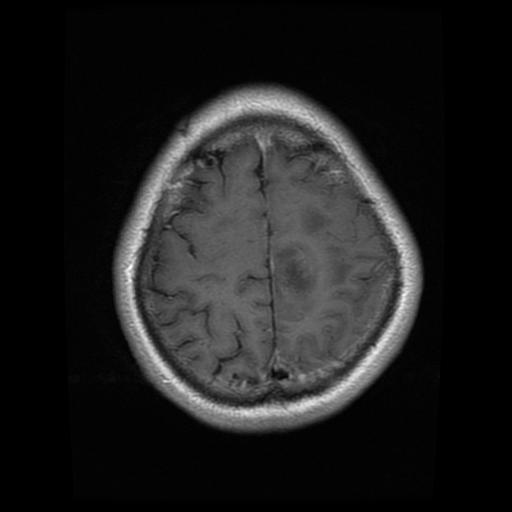
Label: glioma